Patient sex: M
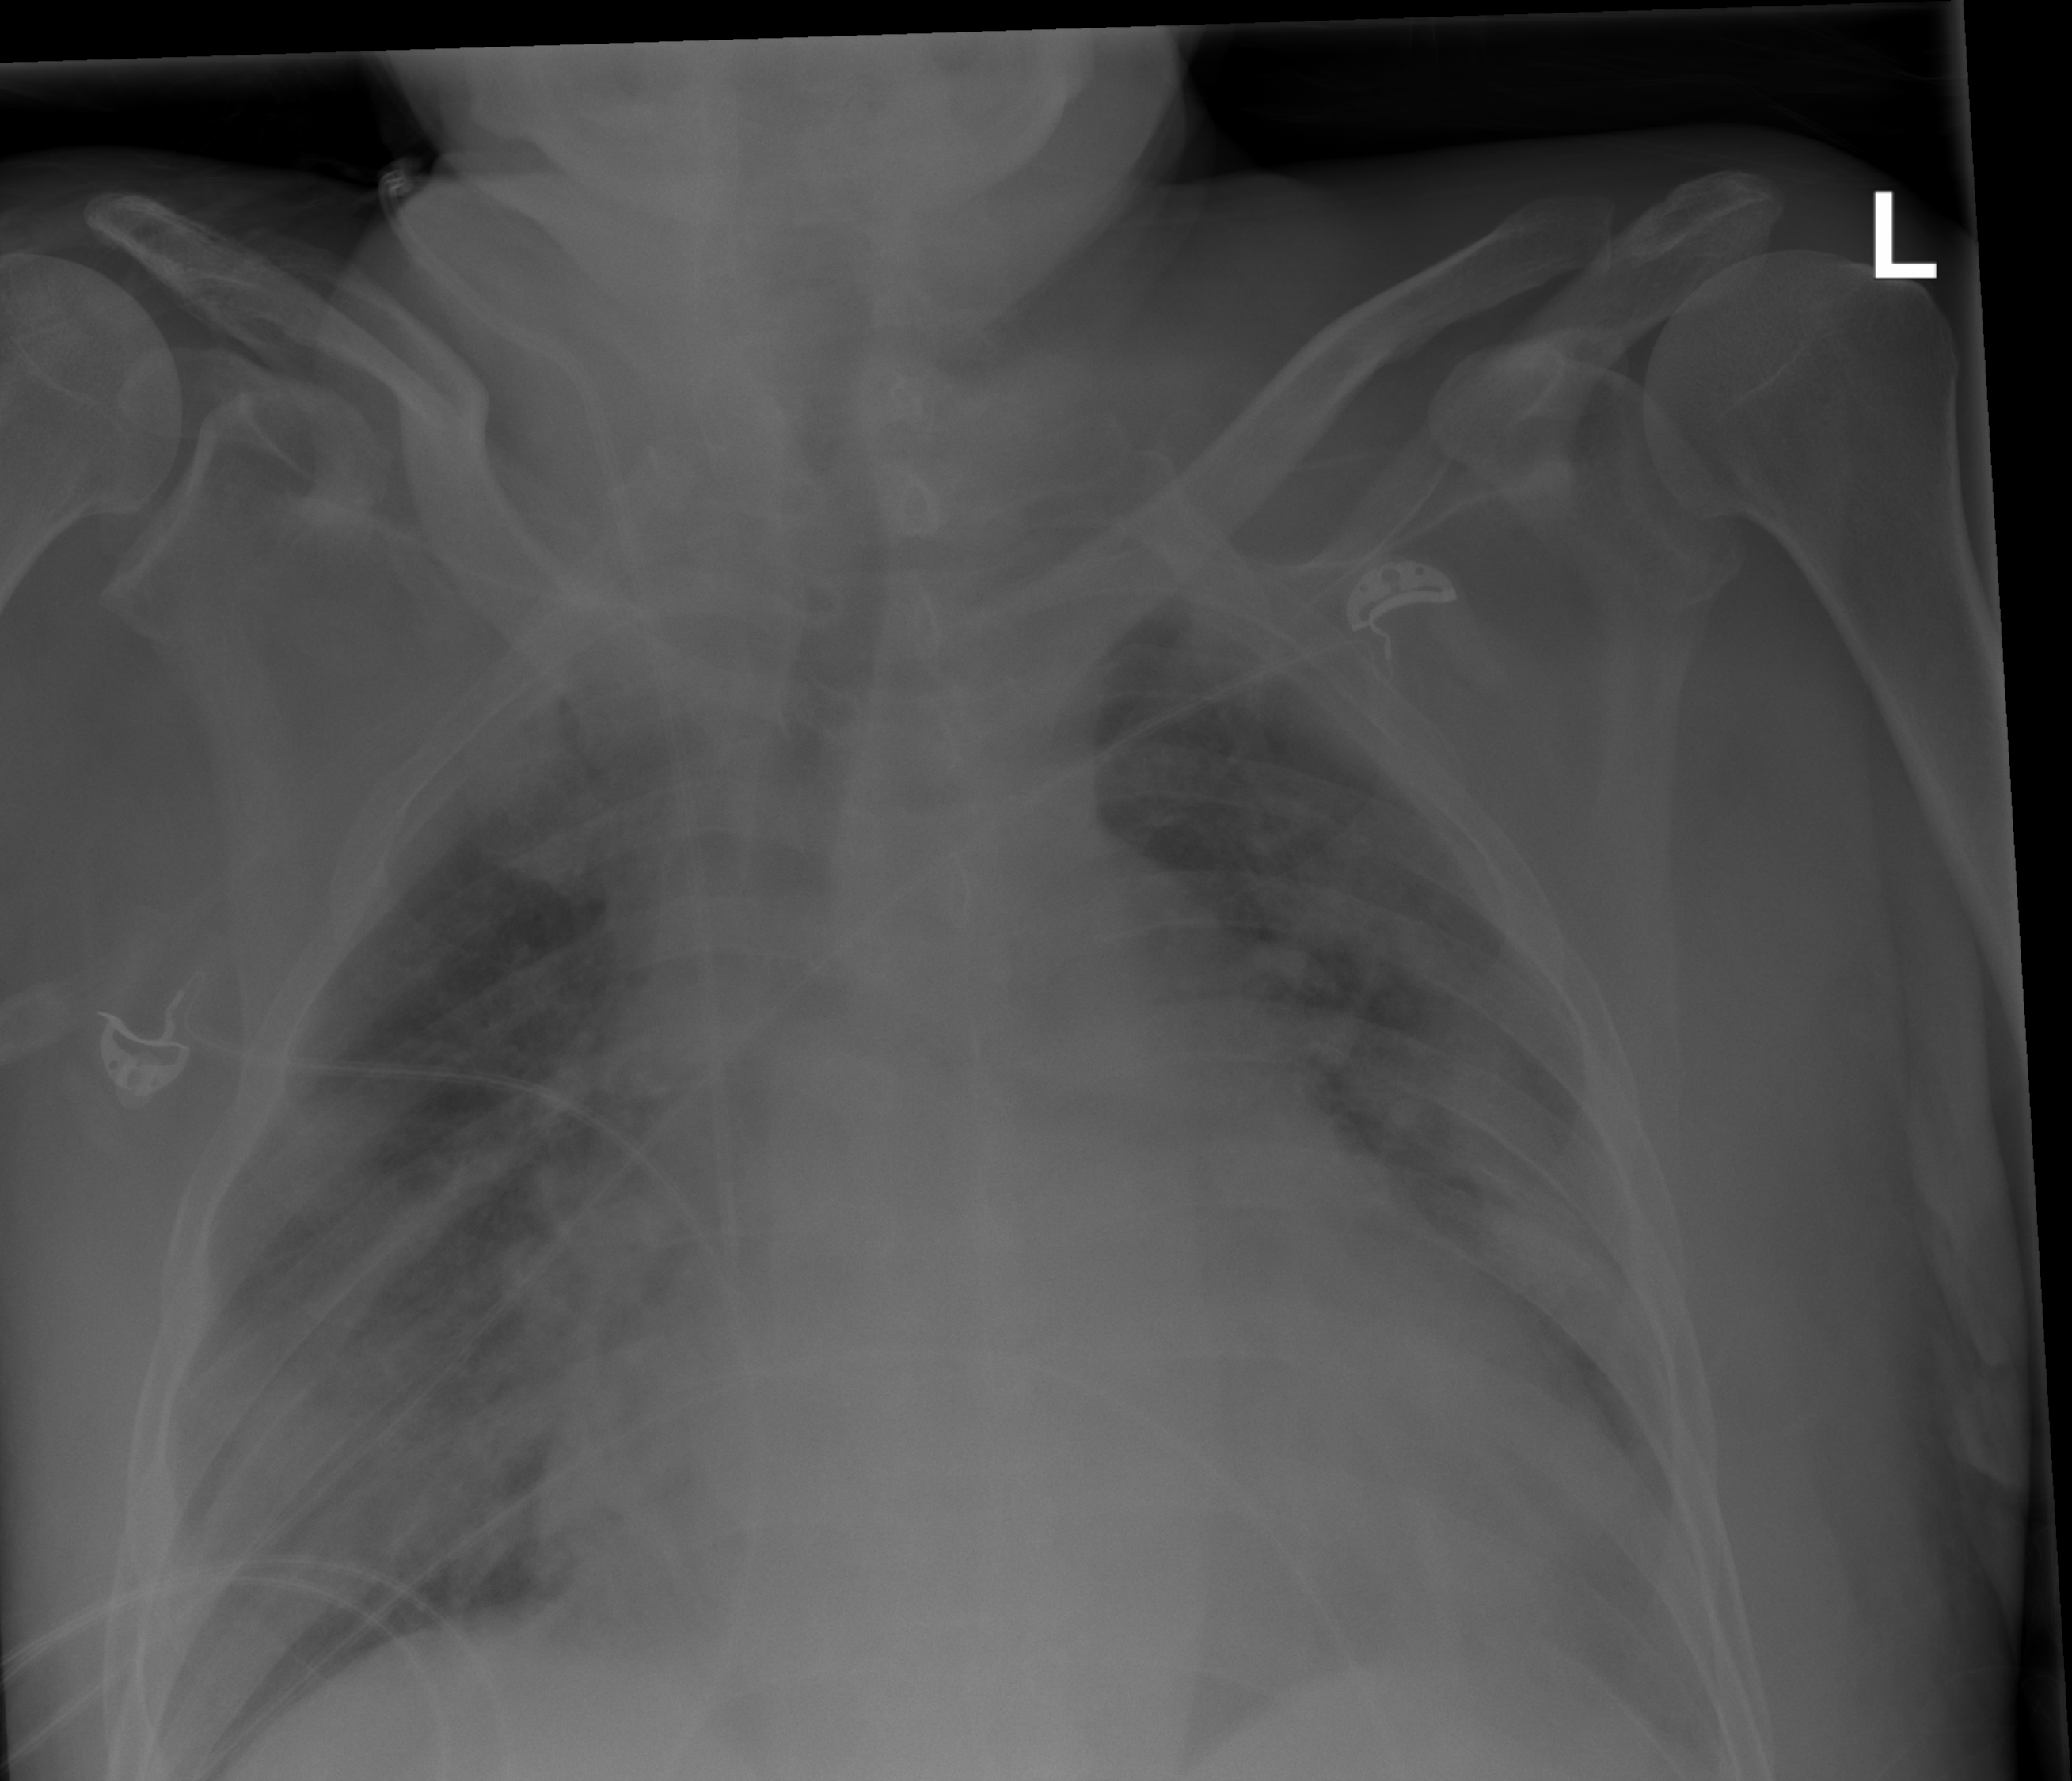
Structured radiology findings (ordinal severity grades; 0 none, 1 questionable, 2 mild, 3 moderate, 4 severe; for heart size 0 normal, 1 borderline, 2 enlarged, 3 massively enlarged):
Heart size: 2
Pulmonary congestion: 3
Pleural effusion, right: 0
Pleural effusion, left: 2
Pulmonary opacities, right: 2
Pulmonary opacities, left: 2
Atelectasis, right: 0
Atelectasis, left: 0